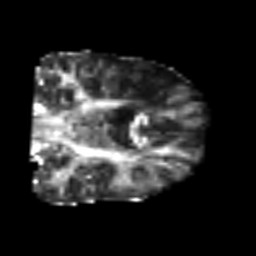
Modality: FA
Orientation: coronal
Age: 60
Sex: male
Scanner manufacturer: siemens
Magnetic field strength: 3 T
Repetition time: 6.1 s
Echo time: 0.101 s